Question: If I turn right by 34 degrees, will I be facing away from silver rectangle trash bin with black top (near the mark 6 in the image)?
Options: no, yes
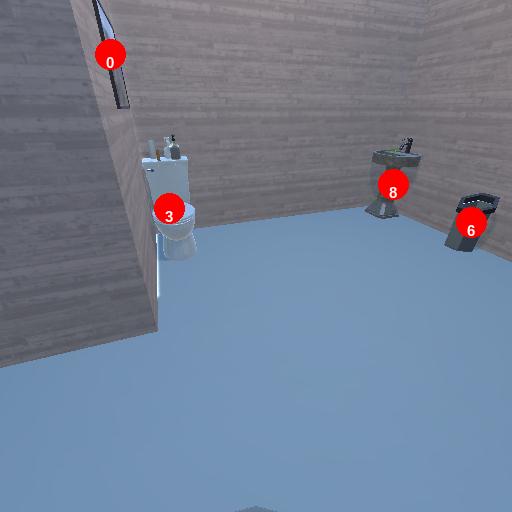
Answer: no